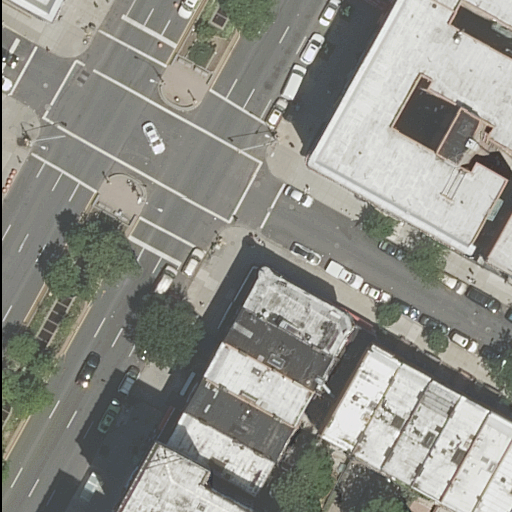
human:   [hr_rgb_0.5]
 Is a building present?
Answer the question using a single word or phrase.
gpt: yes

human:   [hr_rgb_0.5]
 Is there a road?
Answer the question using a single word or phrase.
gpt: yes

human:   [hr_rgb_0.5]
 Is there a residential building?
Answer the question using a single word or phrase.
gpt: yes

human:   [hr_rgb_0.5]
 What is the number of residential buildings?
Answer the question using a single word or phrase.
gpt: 16

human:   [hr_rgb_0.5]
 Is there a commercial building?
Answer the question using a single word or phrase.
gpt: no

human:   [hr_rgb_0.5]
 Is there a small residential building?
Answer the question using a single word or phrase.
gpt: yes

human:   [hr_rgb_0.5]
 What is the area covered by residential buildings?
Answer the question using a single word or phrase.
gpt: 3035m2

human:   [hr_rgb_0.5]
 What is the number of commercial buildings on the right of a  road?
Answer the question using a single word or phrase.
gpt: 0

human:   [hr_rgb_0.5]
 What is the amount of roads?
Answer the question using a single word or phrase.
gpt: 3

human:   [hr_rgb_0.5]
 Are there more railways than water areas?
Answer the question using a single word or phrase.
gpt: no

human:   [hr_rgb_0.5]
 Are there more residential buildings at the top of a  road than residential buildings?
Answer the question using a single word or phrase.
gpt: no

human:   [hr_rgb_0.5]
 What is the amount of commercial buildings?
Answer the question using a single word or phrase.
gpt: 0

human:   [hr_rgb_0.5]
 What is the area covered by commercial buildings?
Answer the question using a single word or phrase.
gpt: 0m2

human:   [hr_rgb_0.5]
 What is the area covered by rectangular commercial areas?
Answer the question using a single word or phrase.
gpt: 0m2

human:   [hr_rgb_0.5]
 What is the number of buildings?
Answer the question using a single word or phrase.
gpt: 16

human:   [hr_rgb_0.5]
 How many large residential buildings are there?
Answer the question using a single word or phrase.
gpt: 1

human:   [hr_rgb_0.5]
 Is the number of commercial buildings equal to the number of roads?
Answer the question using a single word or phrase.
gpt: no

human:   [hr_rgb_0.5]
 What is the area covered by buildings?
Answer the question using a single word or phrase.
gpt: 3035m2

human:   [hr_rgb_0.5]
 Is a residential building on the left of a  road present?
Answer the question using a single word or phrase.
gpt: yes

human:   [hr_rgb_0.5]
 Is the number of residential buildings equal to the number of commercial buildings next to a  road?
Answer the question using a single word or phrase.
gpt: no

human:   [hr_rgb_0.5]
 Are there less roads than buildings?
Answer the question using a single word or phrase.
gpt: yes

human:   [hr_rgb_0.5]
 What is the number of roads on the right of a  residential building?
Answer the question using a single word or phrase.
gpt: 0

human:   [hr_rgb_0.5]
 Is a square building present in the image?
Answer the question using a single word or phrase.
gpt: no

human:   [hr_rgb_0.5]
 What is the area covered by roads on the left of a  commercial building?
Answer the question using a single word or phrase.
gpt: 0m2

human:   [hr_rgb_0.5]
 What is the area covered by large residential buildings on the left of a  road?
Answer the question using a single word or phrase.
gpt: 0m2

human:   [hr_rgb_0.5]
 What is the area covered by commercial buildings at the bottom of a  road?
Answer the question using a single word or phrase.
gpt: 0m2

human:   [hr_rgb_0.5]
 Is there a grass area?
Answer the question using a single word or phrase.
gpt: no

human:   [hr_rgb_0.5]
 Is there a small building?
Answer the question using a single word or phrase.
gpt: yes

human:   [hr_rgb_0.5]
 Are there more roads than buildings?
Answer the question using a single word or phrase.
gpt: no

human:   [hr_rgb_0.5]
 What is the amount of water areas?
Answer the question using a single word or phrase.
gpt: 0

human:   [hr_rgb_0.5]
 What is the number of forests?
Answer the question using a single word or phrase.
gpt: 0

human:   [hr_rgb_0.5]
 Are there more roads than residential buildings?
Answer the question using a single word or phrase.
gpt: no

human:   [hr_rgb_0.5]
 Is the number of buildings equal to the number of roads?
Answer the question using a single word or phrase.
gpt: no

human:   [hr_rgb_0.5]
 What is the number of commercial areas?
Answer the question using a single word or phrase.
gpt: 0

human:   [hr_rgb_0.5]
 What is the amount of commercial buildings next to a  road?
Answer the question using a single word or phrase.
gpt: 0

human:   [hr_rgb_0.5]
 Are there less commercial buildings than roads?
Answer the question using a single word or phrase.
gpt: yes

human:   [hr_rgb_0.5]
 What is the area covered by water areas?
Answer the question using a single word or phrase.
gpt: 0m2

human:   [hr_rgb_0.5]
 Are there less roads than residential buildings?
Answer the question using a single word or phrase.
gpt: yes

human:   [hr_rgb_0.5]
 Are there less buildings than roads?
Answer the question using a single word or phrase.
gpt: no

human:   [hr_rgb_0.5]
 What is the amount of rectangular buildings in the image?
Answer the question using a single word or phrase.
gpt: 14

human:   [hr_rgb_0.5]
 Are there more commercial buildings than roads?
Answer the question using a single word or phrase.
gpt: no

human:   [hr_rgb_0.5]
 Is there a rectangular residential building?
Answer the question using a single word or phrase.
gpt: yes

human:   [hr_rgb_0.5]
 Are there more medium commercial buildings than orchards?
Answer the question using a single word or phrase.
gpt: no

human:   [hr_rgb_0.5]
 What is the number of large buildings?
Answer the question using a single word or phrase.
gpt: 1

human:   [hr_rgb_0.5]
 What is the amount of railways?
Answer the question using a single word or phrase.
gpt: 0

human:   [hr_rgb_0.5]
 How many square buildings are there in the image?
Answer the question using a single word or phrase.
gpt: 0

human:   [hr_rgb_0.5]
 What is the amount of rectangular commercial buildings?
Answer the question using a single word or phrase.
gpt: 0

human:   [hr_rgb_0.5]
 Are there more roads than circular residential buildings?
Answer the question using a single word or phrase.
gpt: yes

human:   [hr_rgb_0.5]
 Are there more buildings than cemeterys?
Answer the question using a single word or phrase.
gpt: yes

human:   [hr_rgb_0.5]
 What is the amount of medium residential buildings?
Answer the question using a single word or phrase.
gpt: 11

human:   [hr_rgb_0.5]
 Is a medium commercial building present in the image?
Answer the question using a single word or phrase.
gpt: no

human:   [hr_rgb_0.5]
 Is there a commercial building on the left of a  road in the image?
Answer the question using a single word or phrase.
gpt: no

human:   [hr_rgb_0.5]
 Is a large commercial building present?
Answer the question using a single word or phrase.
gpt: no

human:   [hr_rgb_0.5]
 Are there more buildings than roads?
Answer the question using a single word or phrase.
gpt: yes

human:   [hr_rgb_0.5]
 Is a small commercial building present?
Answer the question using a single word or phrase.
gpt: no

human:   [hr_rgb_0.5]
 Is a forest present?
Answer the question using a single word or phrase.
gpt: no

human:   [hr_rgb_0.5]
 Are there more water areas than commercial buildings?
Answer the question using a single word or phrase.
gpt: no

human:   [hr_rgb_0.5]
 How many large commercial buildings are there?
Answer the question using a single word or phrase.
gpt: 0

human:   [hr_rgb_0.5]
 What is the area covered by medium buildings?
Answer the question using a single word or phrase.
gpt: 1961m2

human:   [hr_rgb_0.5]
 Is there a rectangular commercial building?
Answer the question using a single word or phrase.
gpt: no

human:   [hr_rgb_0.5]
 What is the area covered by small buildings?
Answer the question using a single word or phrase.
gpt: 120m2

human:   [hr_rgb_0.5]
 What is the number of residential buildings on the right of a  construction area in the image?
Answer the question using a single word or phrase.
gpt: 0

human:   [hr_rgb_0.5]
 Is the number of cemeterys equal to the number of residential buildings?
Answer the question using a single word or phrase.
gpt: no

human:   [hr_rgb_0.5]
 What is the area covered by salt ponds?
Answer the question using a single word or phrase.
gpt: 0m2